Question: I would like to add shapes in LibreOffice above a text like in this book page:

There is a panel for drawing stuff (View -> Toolbars -> Drawing) but even if I draw a circle or something above a text what guarantee that the shapes line up at the same level. Is there something that position the drawed shapes relative to the text below them?
If you were to write a similar document how would you do that? Any suggestion is appreciated. Thank you!
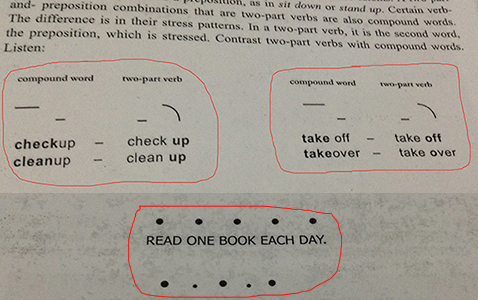
Answer: There are a lot of different ways. You could use a table without borders to put content on a certain position. To "bind" an image to a word, the <URL> should do the trick. You can modify the anchoring on the 'Type' tab of the image's properties:

With the settings shown above, the image is anchored to a certain character in the text ('Anchor' property set 'To character'). The 'Position' property sets the exact position of the picture relative to that character, for example. In my example, the picture appears ca. 2 cm above the character it's bound to; if the character moves, the picture will follow.